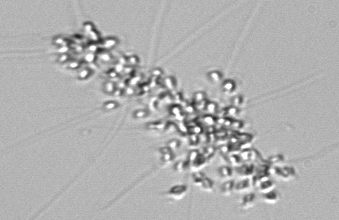
Label: Chaetoceros_didymus_TAG_external_flagellate